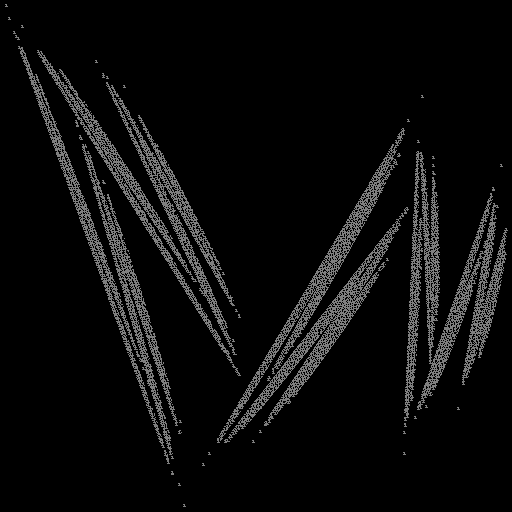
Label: bamboofern